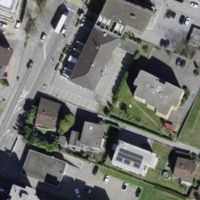
EUNIS habitat code: 54
Species observed at this site:
Cyperus esculentus